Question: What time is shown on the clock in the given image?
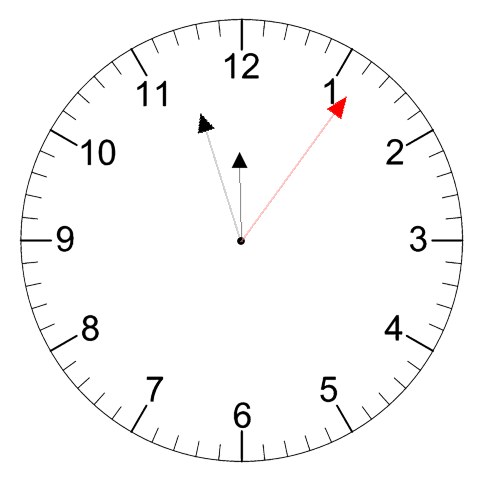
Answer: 11:57:06